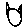
Label: cat